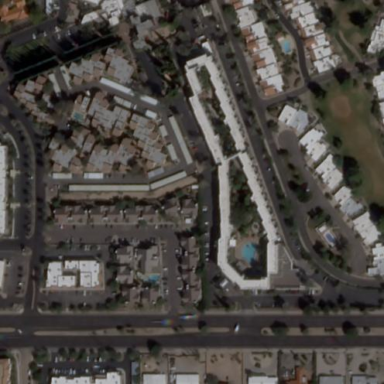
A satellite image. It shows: Residential area with apartments.